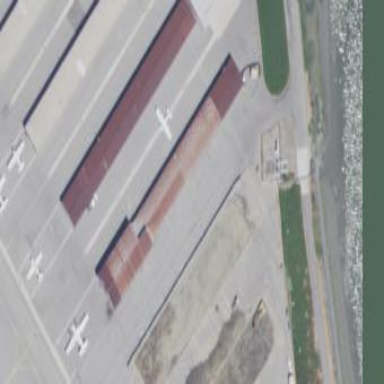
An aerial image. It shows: Hangar.